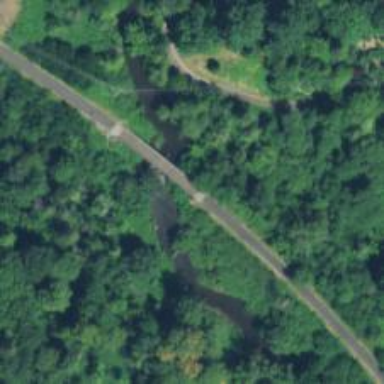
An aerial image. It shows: Path on bridge.